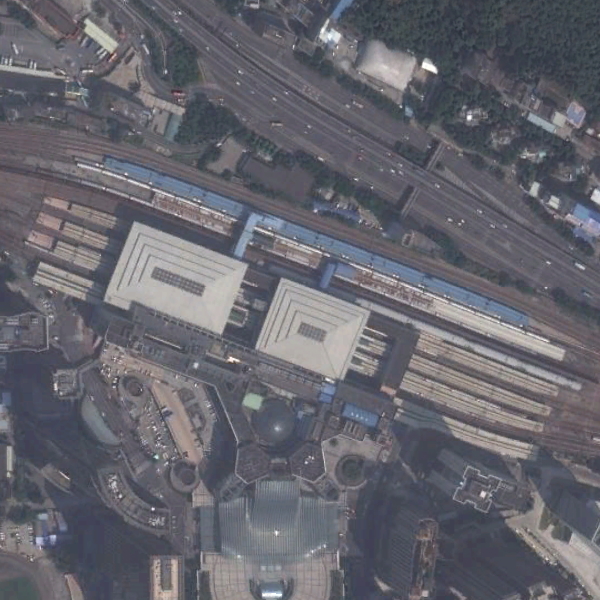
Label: RailwayStation